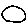
Label: moon